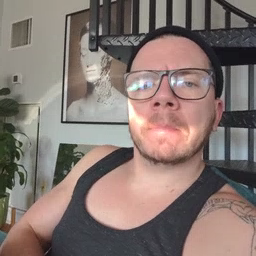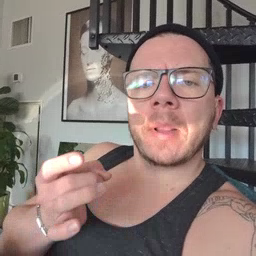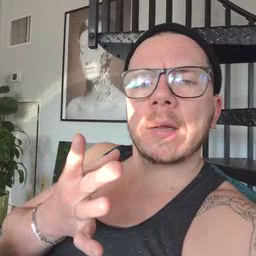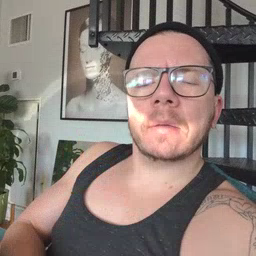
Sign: hate